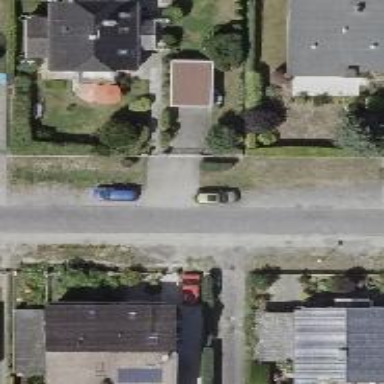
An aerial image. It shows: Residential road.